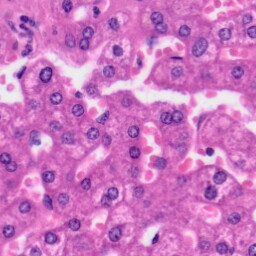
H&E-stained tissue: Liver